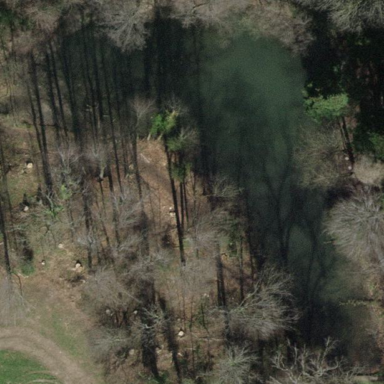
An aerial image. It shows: Serene pond surrounded by nature.